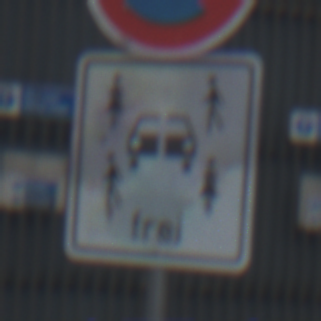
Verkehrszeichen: CarsharingfahrzeugeFrei
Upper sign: EingeschraenktesHalteverbot
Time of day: MorningAfternoon
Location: Outdoor (Urban)
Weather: PartlyCloudy
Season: NotSpecified
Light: Natural